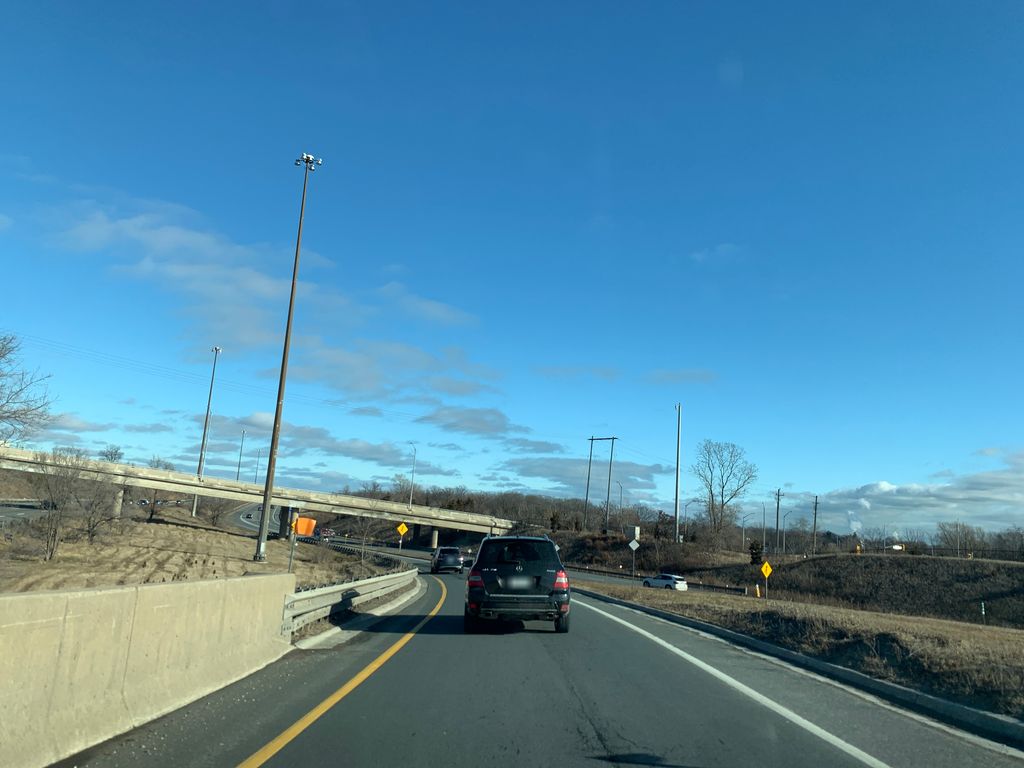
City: hamilton